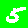
Digit: 5